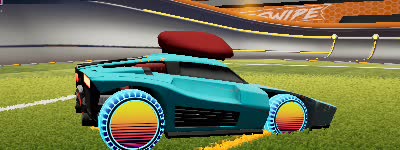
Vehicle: breakout